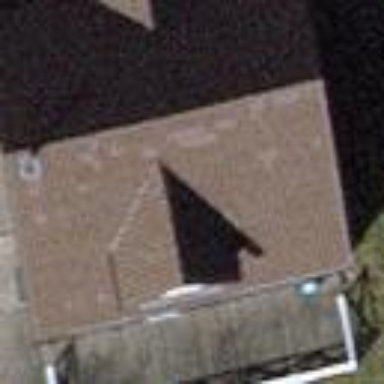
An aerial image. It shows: Detached building with gabled roof.